Field crop: maize
Growth stage: 2
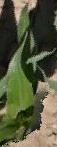
Species: maize